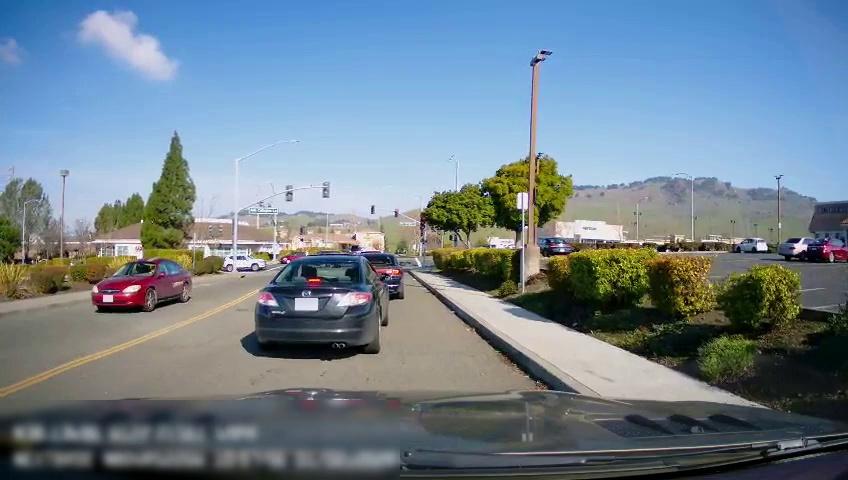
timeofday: Day
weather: Sunny
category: Drivable Space
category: Drivable Space
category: Vehicles | Car
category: Vehicles | Car
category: Vehicles | Car
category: Vehicles | Car
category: Vehicles | Car
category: Vehicles | Car
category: Vehicles | Car
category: Vehicles | SUV
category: Vehicles | SUV
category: Vehicles | SUV
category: Lanes | Current Lane
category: Lanes | Opposite Lane
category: Traffic | Signs
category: Traffic | Signs
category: Traffic | Lights
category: Traffic | Lights